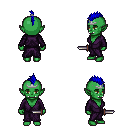
a pixel art fantasy rpg character, female body template, orc, green skin, purple robe, magenta pants, blue mohawk hairstyle, silver tiara, dagger, four views (front, back, left, right), 2x2 character sprite sheet, small pixel art, hard edges, no anti-aliasing